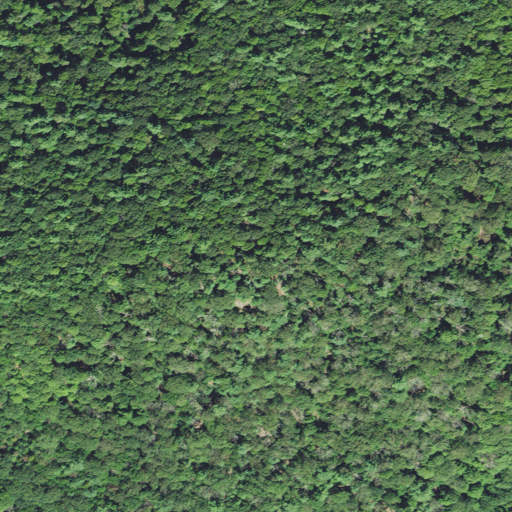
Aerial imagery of mountain in West Virginia named Mill Mountain containing deciduous forest, mixed forest, and evergreen forest